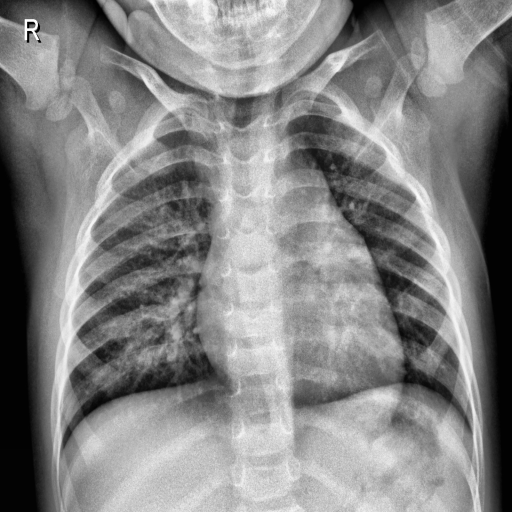
Finding: NORMAL